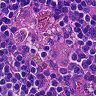
Metastatic tissue present: no